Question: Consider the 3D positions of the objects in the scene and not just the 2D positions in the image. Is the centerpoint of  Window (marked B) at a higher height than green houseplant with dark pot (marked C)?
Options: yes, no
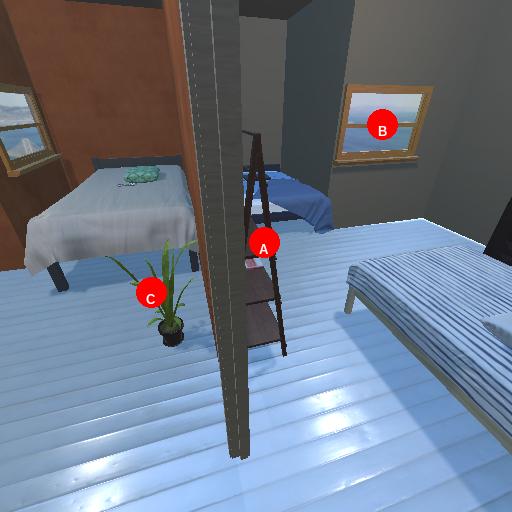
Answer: yes